Question: I'm working on a tool that can edit the translatable strings file for some old DOS games.
The problem I'm facing is that I encounter ASCII characters in these strings that are in the 0x00 to 0x1F range (before the space). These characters have symbols in the DOS console font, but none of them seem to be present in any modern font.
This shows what I get (left) and what I want (right). The four shown entries contain respectively bytes 0x11, 0x10, 0x1E and 0x1F.

(Top part is a 'DataGridView', bottom part is a 'TextBox')
Is there an easy way to display them? I tried 'new Font("Terminal", 8)' but that didn't work, and the font reverted to Microsoft Sans Serif. And neither the Lucida Console nor Courier New fonts contain these characters. I also tried 'new Font(FontFamily.GenericMonospace, 8)' (not sure exactly which font that results in) but that didn't have them either.
An additional problem is that I'm dealing with multiple regional DOS-based text encodings with special characters (there's a dropdown on the UI to switch instantly and reconvert from the backing bytes), so even if I would be able to switch to the console font, a lot of these special (Cyrillic, Greek, Arabic etc.) characters would probably not be available. The example entries show just one special character in one string, but in reality there could be combinations.
A possible alternative for the top part, since it's for display only, would be to do a substitution with unicode characters corresponding to the old DOS font (I'm already replacing the line breaks by U240D -> ""), but even then, I'm wondering if there's any automated way to pull that off.
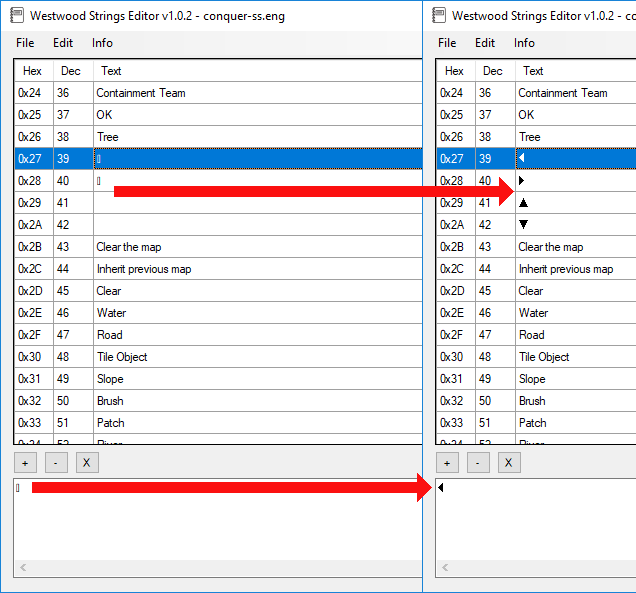
Answer: Well, using a lookup table with '" ☺️♥️♦️♣️♠️****♂️♀️><↕️‼️PSS#|||--↔️^V"' solved the first part of my issue; the preview in the 'DataGridView' looks correct now. (thanks, <URL>.
As for the editing box, In the end I realized that my use case was contradictory; several of the extended-ascii encodings actually contain characters from that lookup table (mostly '*', 'P' and 'SS'). I can't both use these characters for the 0x00-0x1F range, and also support encodings that contain some of them in their > 127 range.
So, instead, for the editable 'TextBox', I chose to use the unicode characters for the <URL>.
The change is purely visual; since I was already filtering the content of the 'TextBox', I ended up controlling and overriding all input methods; keyboard input, clipboard via shortcuts, and clipboard via context menu. And given the on-the-fly encoding switching system, I went right ahead and replaced the entire undo/redo system with my own, backed by the original byte arrays.
It may be a bit odd to use different characters for the preview and the editing, but as you can see from the mockup, the strings file clearly uses the symbols <, >, ^, V to indicate left, right, up, down. That would be lost if I used the control code characters there as well.
One important compatibility note, though: I originally used the default MS Sans Serif font for this, which seemed to work on my Win10 laptop, but , and gave substitute character rectangles for all the control codes. In the end I had to specifically switch everything (the 'DataGridView', the 'TextBox', and its context menus) to to make it work.
---
The two functions 'FilterText' and 'FlattenText' are the core of the system. They use these three pieces of side data:
'ASCII_CONTROL' is a 'const String' containing the ASCII control code characters: '"";'
'_validCharactersLowRange' is a 'Char[]' containing the original 00-1F range of bytes converted to the selected text encoding. This is updated whenever the encoding is changed, though it seems to always just correspond to the unicode characters 00-1F, so not sure if it even needs to be updated. (As I said, this whole problem is more or less just the fact that fonts don't having proper symbols for that range.)
'_validCharacters' is another 'Char[]' which contains the rest of this encoding's converted characters range, with the 00-1F range substituted with by the contents of 'ASCII_CONTROL', to get the full range of actual allowed characters in the editing 'TextBox'.
The functions:
'FilterText' will filter out any input to characters to display in the 'TextBox'. This includes replacing the 00-1F range with the ASCII control code characters. It is designed so that filtered text can be put through the same filter again without any problem.
Note that the use of '
' as line break is part of the specs of the file format I'm editing.
'''
/// <summary>
/// Filters illegal characters out of the given text, and converts
/// any characters in the 0x00-0x1F range to control code symbols.
/// Used for filtering file, keyboard and clipboard input.
/// </summary>
/// <param name="text">Input text</param>
/// <returns>Text containing only normal ASCII characters, special > 127 characters of the chosen encoding, or control code characters for the 0x00-0x1F range</returns>
private String FilterText(String text)
{
// Filter out null characters; they're completely illegal.
Char[] inputch = text.Replace(Environment.NewLine, "
").Where(x => x != '').ToArray();
// Make string for easy IndexOf lookup
String validCharsLowRange = new String(_validCharactersLowRange);
for (Int32 i = 0; i < inputch.Length; i++)
{
Char inputChar = inputch[i];
// Ignore line breaks
if (inputChar == '
')
continue;
// Check for low range characters to replace
Int32 index = validCharsLowRange.IndexOf(inputChar);
if (index == -1)
continue;
inputch[i] = ASCII_CONTROL[index];
}
// Filter out illegal characters
return new String(inputch.Where((x => x == '
' || this._validCharacters.Contains(x))).ToArray()).Replace("
", Environment.NewLine);
}
'''
'FlattenText' takes the text from the 'TextBox' and converts it to the bare characters expected in that text encoding, meaning the input is prepared for converting back to bytes, or for copying to the clipboard, It reverts the substitution of the 00-1F range with ASCII control code characters.
'''
/// <summary>
/// Convert text from the input textBox to actual chars correpsonding to the chosen encoding.
/// This can be used for converting back to bytes; or for clipboard copy.
/// </summary>
/// <param name="text">Text from the TextBox.</param>
/// <returns>The normalized string.</returns>
private Char[] FlattenText(String text)
{
Char[] preparedOutput = text.Replace(Environment.NewLine, "
").ToCharArray();
for (Int32 i = 0; i < preparedOutput.Length; i++)
{
Int32 index = ASCII_CONTROL.IndexOf(preparedOutput[i]);
if (index != -1)
preparedOutput[i] = this._validCharactersLowRange[index];
}
return preparedOutput;
}
'''
---
Then, for good measure, I built in font size controls for the 'TextBox', because those control code characters are really freaking tiny... and added an easy way to insert them.

(ignore the fact '0x0F' is missing; it's a small bug I fixed later)
Anyway, thanks for the help; I hope this convoluted mess can be useful to someone else. The full code can be found <URL>